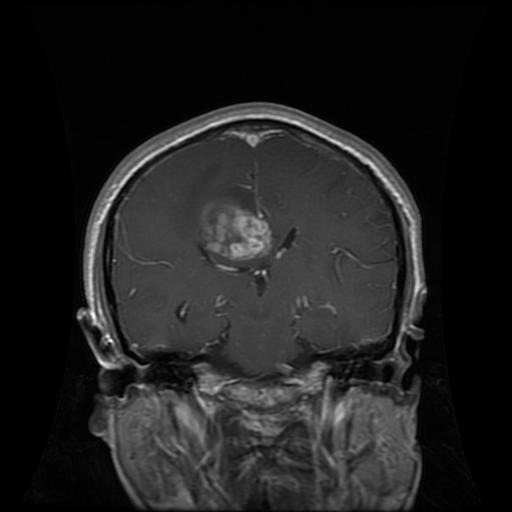
Label: glioma